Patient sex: M
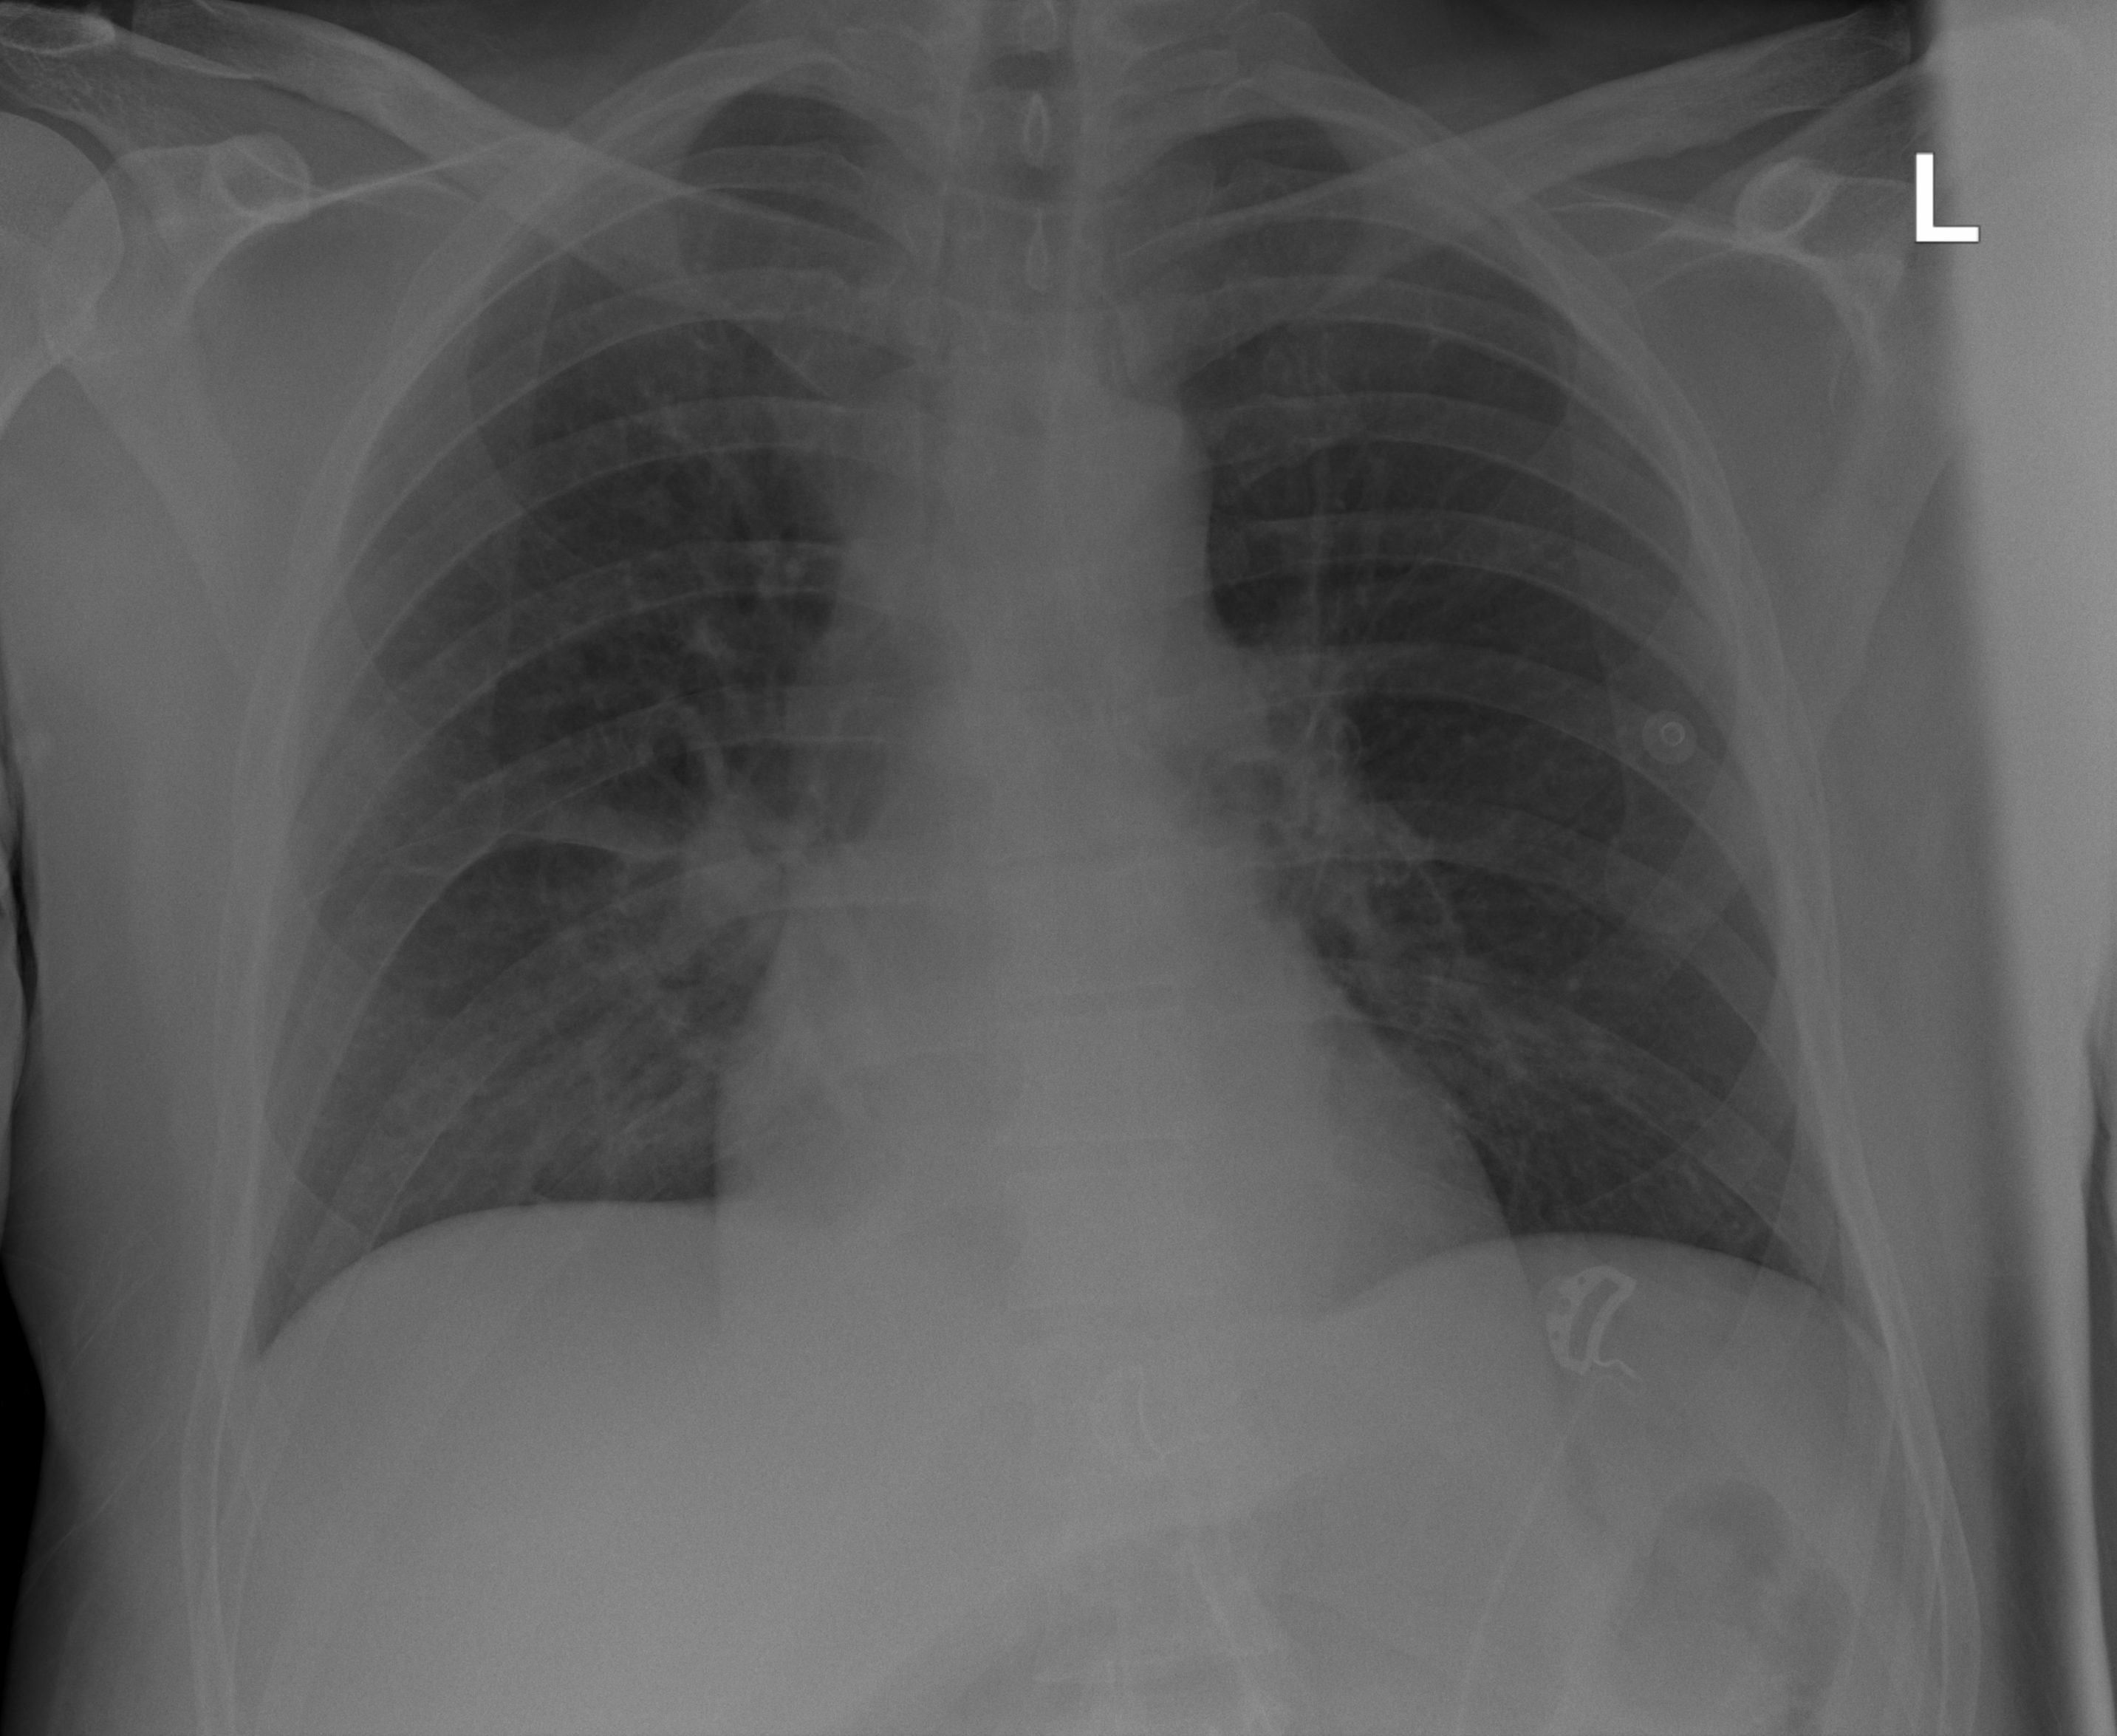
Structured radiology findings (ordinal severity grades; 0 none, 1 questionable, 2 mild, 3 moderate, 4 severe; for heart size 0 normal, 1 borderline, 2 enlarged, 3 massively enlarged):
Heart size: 0
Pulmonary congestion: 0
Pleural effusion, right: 0
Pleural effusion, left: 0
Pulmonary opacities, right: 1
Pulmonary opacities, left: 0
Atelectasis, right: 1
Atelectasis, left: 0